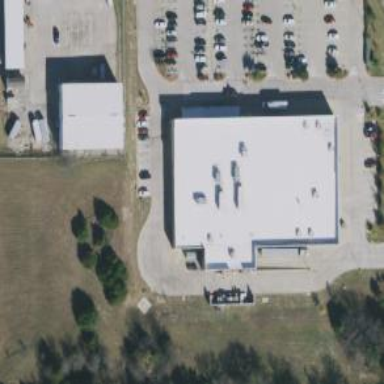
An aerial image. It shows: Pharmacy providing healthcare services.